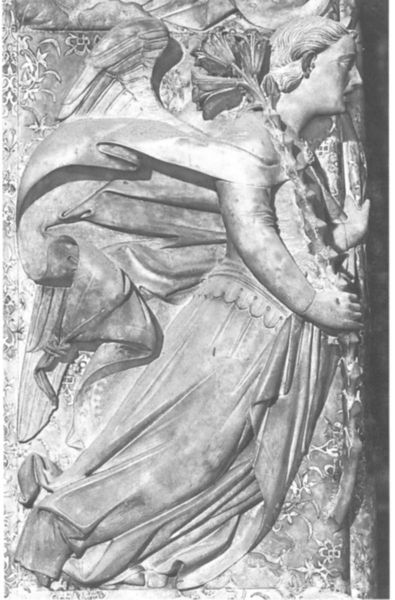
Titel: Rückwand eines Tabernakels, Tod und Himmelfahrt Mariens
Künstler: Andrea di Cione
Standort: Florenz, Orsanmichele (EU - I - Toskana)
Schlagwörter: flügel, schatten, umhang, ausschnitt, blume, blumen, frau, grau, kleid, licht, marmor, profil, raum, schwarz, weiss, blick, blüte, blüten, rose, ornament, teppich, wand, falten, federn, mensch, stein, vorhang, kirche, gewand, mantel, fliegen, engel, skulptur, statue, relief, ornamente, plastik, drapierung, foto, fotografie, photographie, schwarzweiß, lilie, fries, wappen, lilien, maria, erzengel, verkündigung, michael, skultur, reinheit, gabriel, manntel, vries, lillie